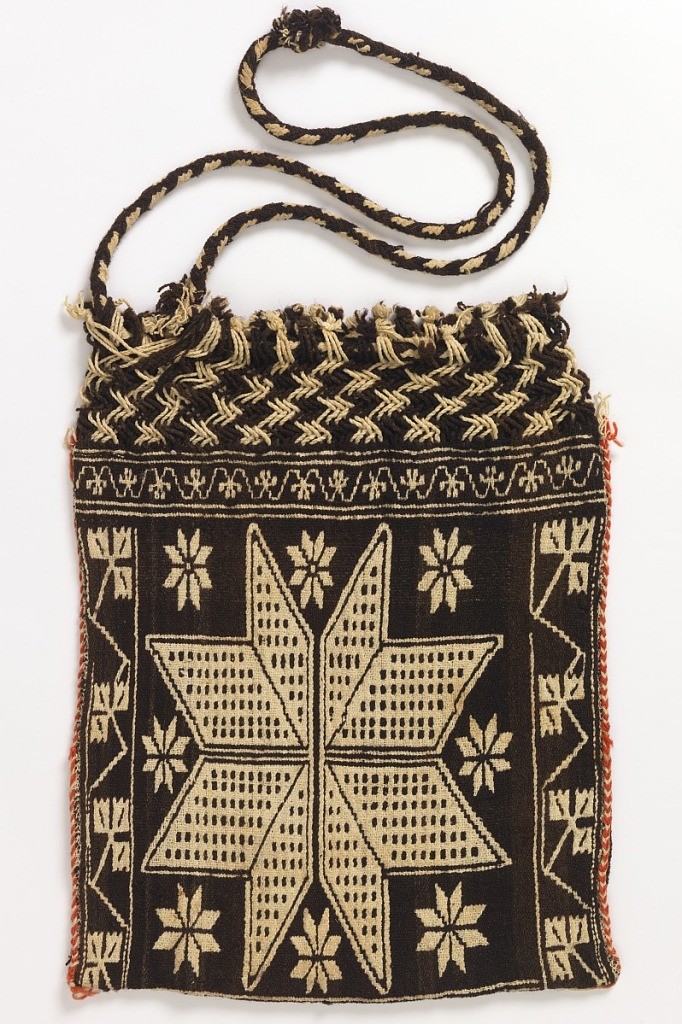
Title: Incense bag (Costal para incienso)
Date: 19th century
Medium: wool Technique: doublecloth
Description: Large brown and tan shoulder bag with a star surrounded by smaller stars. Top of bag is braided.